Question: I'm drawing a full circle using arcs in Core Graphics. Each arc of the circle is a different colour. If I use standard colours (e.g. '[UIColor redColor]' ) it draws fine. But if I specify a custom colour (e.g. a custom red colour '[UIColor colorWithRed:193 green:69 blue:57 alpha:1]' ) the colour is lost and it comes out white?!
Screen shot below, I've also code there for a slight shadow and semi-transparent circle.

My code is below, its contained within the DrawRect method of my custom view. Any ideas on how I can use custom colours for the stroke of each arc?
'''
for (DoughnutChartSliceObject *slice in _slices) {
CGContextAddArc(ctx, self.frame.size.width/2, self.frame.size.height/2, _radius, slice.startAngleInRadians, slice.endAngleInRadians, 0);
[slice.colour setStroke];
//Define line width and cap
CGContextSetLineWidth(ctx, _stroke);
CGContextSetLineCap(ctx, kCGLineCapButt);
//draw it!
CGContextDrawPath(ctx, kCGPathStroke);
}
'''
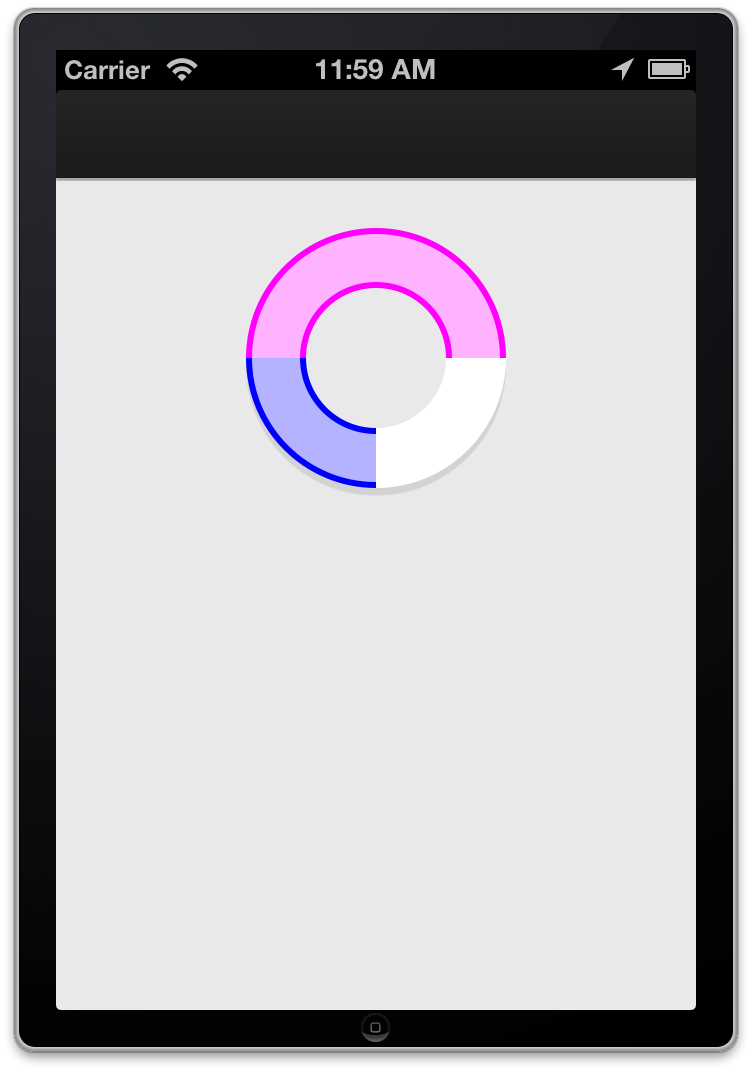
Answer: The components of the 'UIColor' are from 0.0 to 1.0. Thus, I think you want:
'''
[UIColor colorWithRed:193.0/255.0 green:69.0/255.0 blue:57.0/255.0 alpha:1]
'''